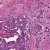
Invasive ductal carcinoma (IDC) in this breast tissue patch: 0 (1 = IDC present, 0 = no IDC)